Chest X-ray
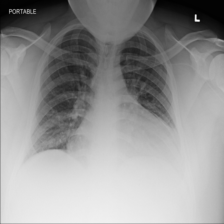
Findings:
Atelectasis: positive
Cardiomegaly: positive
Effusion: positive
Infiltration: positive
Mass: negative
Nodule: negative
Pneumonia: negative
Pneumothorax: negative
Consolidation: negative
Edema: negative
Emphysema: negative
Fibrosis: negative
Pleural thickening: negative
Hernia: negative